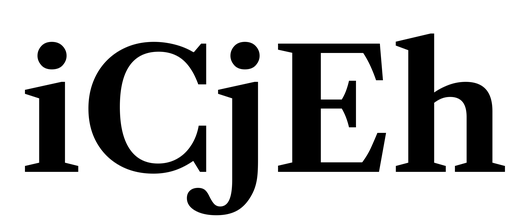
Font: LibreCaslonText_Bold